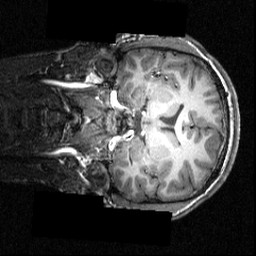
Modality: T1w
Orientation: coronal
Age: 18
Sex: male
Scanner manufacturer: siemens
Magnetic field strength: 3.951 T
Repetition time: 1.5 s
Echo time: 0.00335 s